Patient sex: F
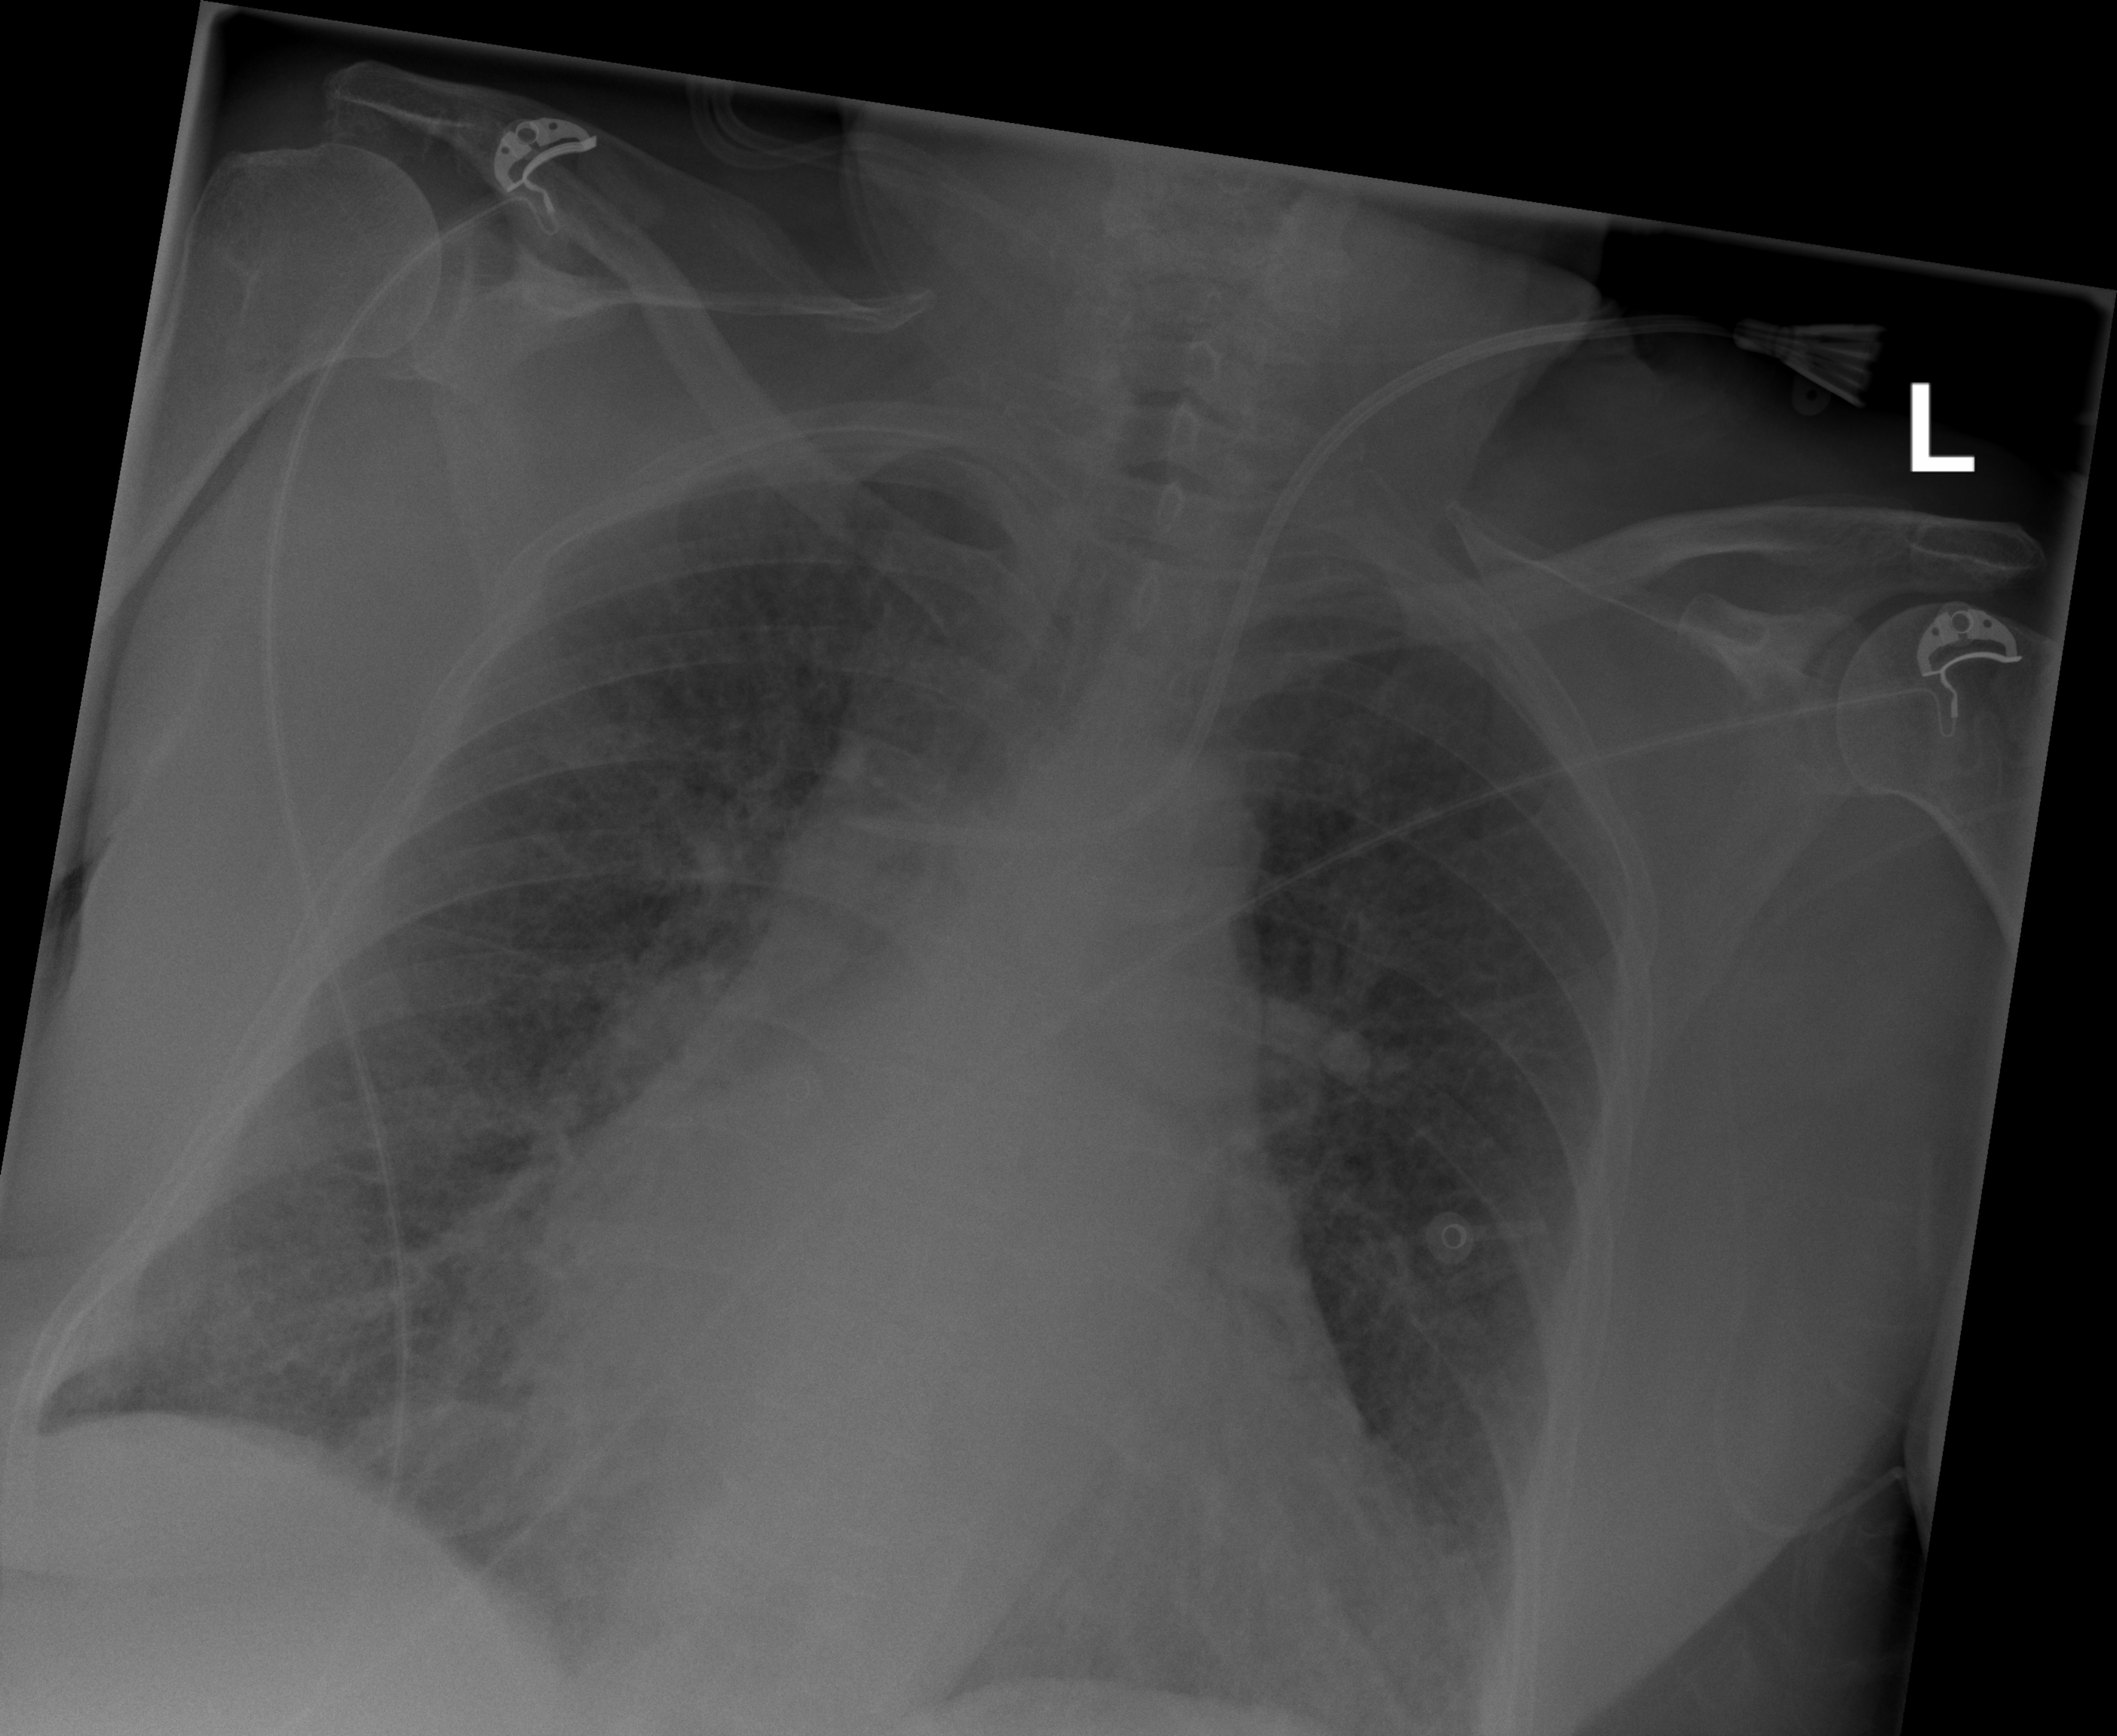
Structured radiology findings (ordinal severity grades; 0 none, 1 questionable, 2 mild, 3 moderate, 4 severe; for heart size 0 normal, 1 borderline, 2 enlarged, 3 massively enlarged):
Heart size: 2
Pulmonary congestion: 2
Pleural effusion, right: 0
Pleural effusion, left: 0
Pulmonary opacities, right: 2
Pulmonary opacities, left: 2
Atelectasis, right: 0
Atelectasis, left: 0